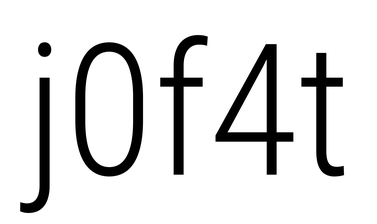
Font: Roboto_Condensed_Light